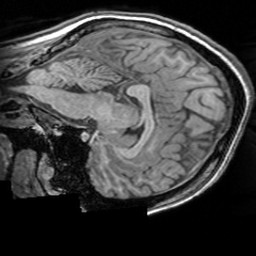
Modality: T1w
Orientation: sagittal
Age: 24
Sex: female
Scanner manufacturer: siemens
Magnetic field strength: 3 T
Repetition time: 1.63 s
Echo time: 0.00311 s